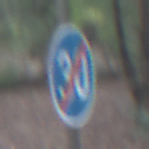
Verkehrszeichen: EndeMindestgeschwindigkeit
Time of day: SunriseSunset
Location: Outdoor (Nature)
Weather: NotSpecified
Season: Autumn
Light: Natural